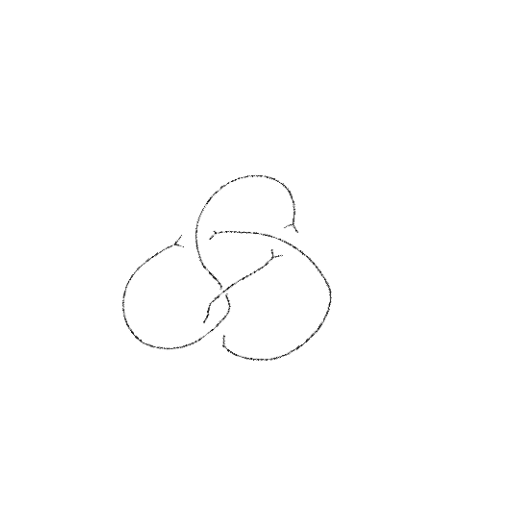
Crossing number: 4